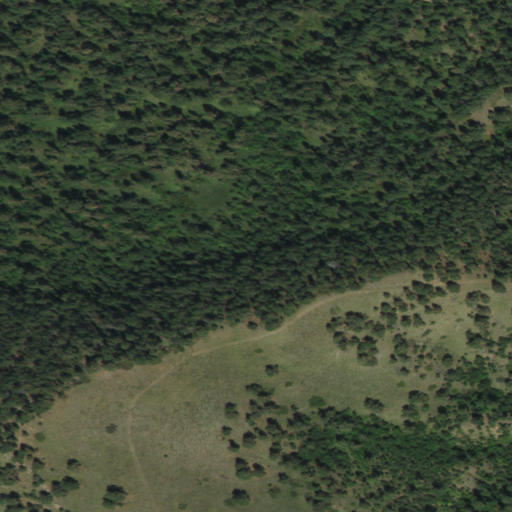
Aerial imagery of ridge(s) in South Dakota named Spiken Ridge containing evergreen forest, shrub, grassland, and mixed forest